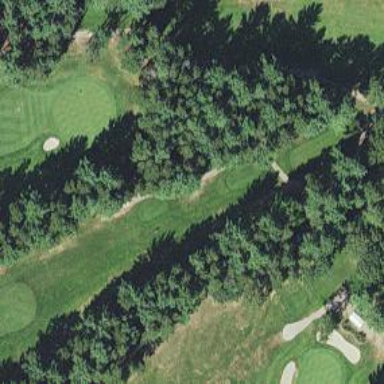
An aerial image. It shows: Path for golf carts.